Question: I have a textview which contains longs text that covers half of the screen,
In this textview I have two words at different position above which I have to place a blank layout which will give it a glass effect.
I can do this by placing the textview in a framelayout and placing the layout above it.
The problem is how will I get the coordinates of the words, as the text may be arranged at different position on different devices.

I want to place a layout at the place marked white. Can some one please help
Thanks.
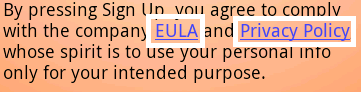
Answer: This will be helpful for you
> '''
public void getLocationOnScreen (int[] location)
Since: API Level 1
Computes the coordinates of this view on the screen. The argument must be an
array of two integers. After the method returns, the array contains the x and y
location in that order.
Parameters
location an array of two integers in which to hold the coordinates
'''
See <URL> link.